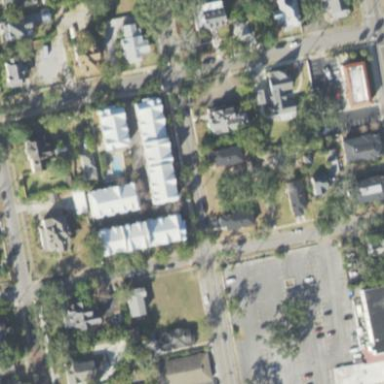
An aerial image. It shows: Residential area composed of single-family homes.